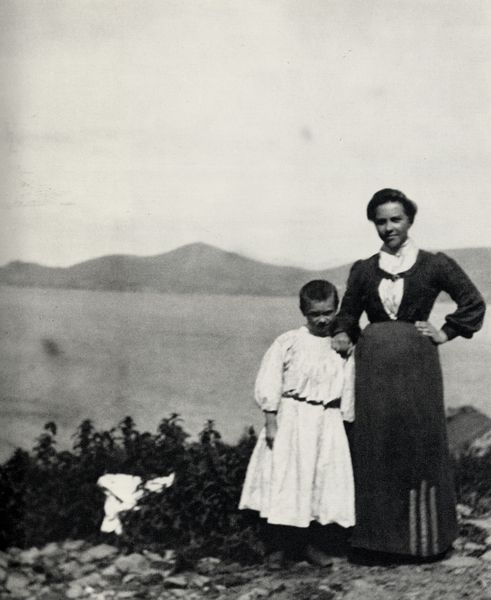
Titel: Maire Ni Chearnaigh und ihr Sohn Neili; Great Blasket Island
Künstler: John Millington Synge
Standort: Dublin
Institution: The Board of Trinity College
Schlagwörter: baum, berg, dunkel, hand, himmel, meer, wasser, weiß, bäume, fluss, landschaft, menschen, mädchen, see, teich, ufer, ausschnitt, frau, frisur, grau, hintergrund, kleid, kleider, licht, schwarz, stützen, vordergrund, ausblick, blick, gras, gürtel, tuch, wiese, rock, alt, hemd, jacke, arm, bluse, falten, gesicht, kragen, lang, stehen, stein, steine, ärmel, portrait, porträt, ebene, feld, horizont, natur, strauch, busch, büsche, gebüsch, gewässer, sonne, sträucher, gewand, haare, stoff, familie, kind, mutter, personen, tochter, pflanzen, schulter, vornehm, deutschland, lächeln, spanien, taille, strand, schotter, berge, gebirge, bergkette, hecke, nebel, amerika, figuren, lehnen, junge, rüsche, betrachter, foto, fotografie, photographie, doppelporträt, hintegrund, knabe, urlaub, schwarz-weiss, wei0, mutter und kind, schwester, fleck, photo, tracht, weißß, hüfte, aufgestützt, gestrüpp, sohn, ausgestellt, schwatz, früher, mutterliebe, kindermädchen, mer, nerge, unge, damals, 20.jahrhundert, pflnazne, kindemädchen, östereich, kind+, ölächeln